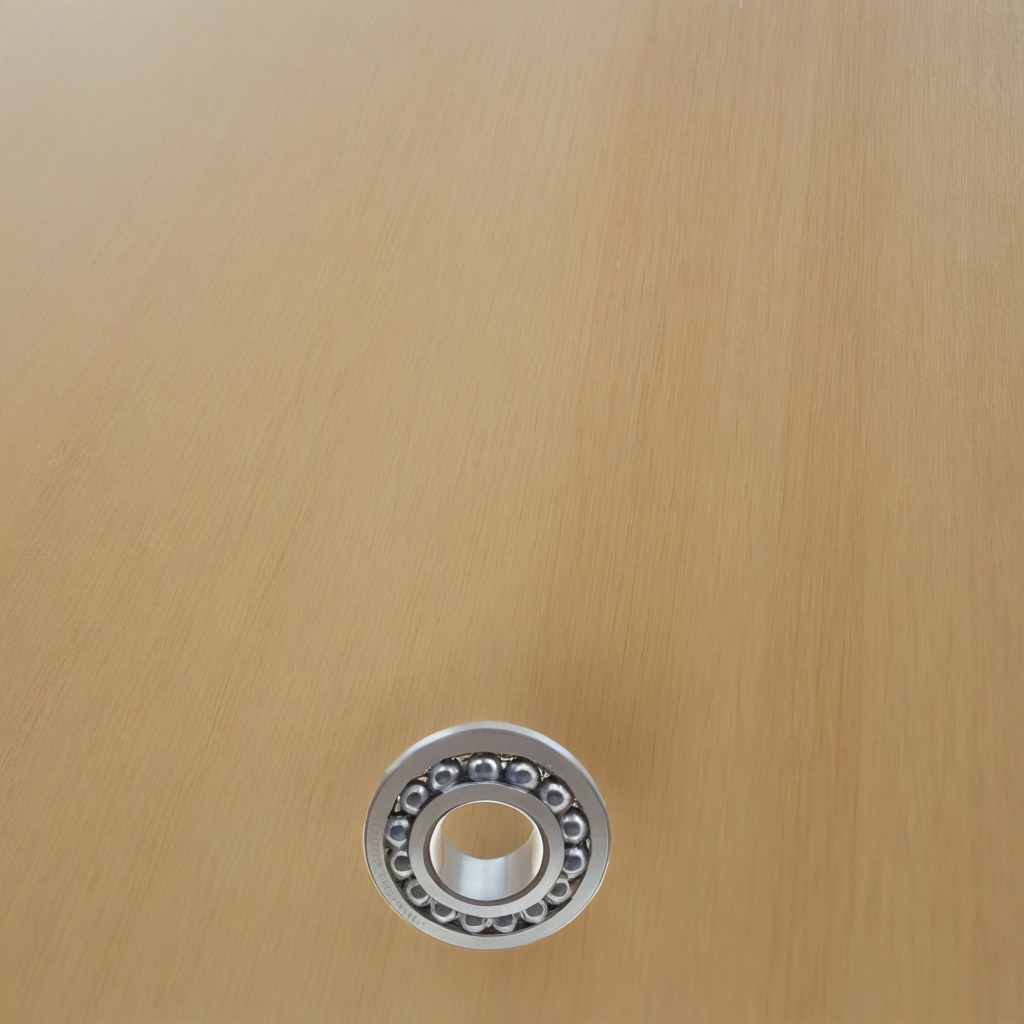
A metal ball bearing lies on a plywood surface in a paint workshop lit by afternoon window light.